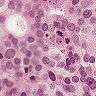
Metastatic tissue present: yes